Question: If I want to display one uniformly semi-transparent image, and then 'fade out' this image, gradually replacing it with another of the same transparency, while maintaining the combined transparency at a constant level during the transition, how do I determine what transparency to draw the images?
By trial and error - drawing transparent images of various alphas on top of each other - I've come up with the graph below, showing transparency of image A on one axis and transparency of image B on the other. The 'isoalpha' lines show combinations of alpha that result in the same alpha all the way along the line. Each line is for a different level of alpha, with fully transparent at the top-left.
You can see that the formula I'm looking for is not a straight linear transition with alphaA + alphaB == alphaTarget.
What's the mathematical formula I am looking for?

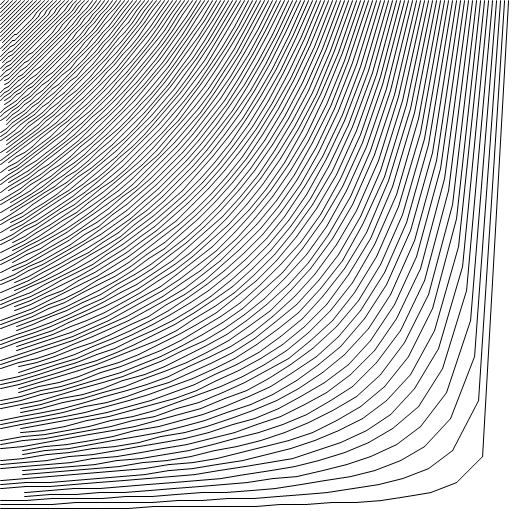
Answer: Transparencies .
'''
transparency_new = transparency_a * transparency_b
'''
However since opacity (alpha) is the inverse of transparency:
'''
1 - opacity_new = (1 - opacity_a) * (1 - opacity_b)
'''
or:
'''
opacity_new = 1 - (1 - opacity_a) * (1 - opacity_b)
'''
Scale as appropriate if using alpha runing from 0 - 255 instead of 0 to 1.0
'''
alpha_new = 255 * (1 - (1 - alpha_a / 255) * (1 - alpha_b / 255))
'''
I replicated your graph using the above formula and Grapher.app: